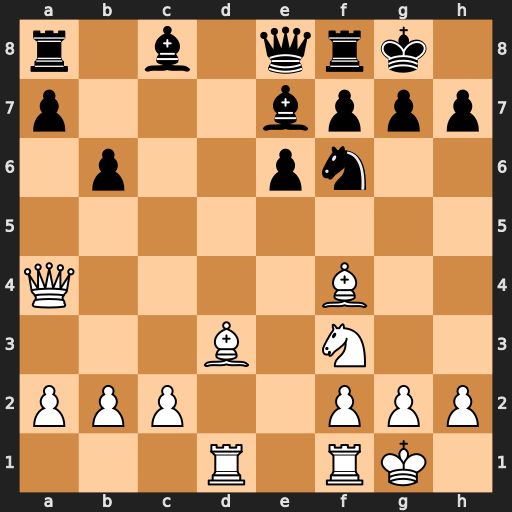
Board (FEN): r1b1qrk1/p3bppp/1p2pn2/8/Q4B2/3B1N2/PPP2PPP/3R1RK1
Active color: w
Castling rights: -
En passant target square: -
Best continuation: Bb5 Qxb5 Qxb5